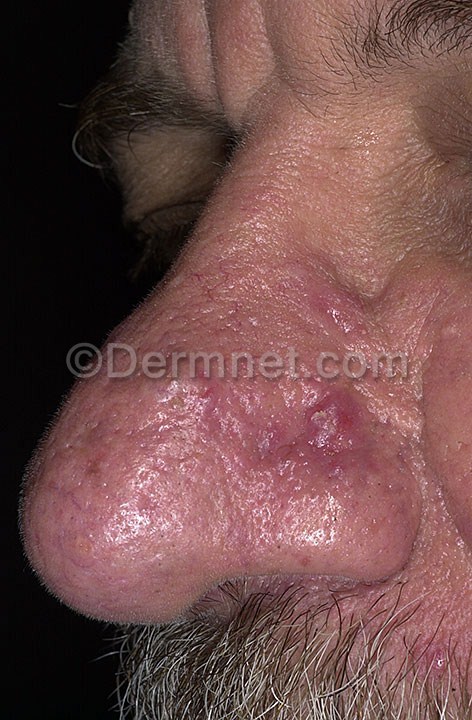
Disease: Acne and Rosacea Photos